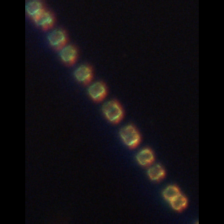
Taxon: Skeletonema
Group: Diatoms